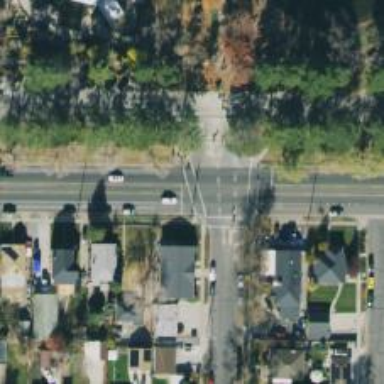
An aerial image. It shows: Footway on asphalt with marked crossing lines.